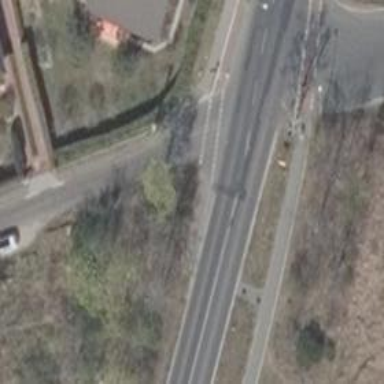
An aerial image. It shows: Secondary road with asphalt surface. The road has embankment and separate sidewalks on both sides.